Question: I have upgraded my project from iOS 6 to iOS 7 but there seems a little problem. The status bar and a tool bar is overriding and very close to each other. The tool bar was earlier added by manually dragging it in the storyboard. This is how its showing up:

I have seen a few questions that are suggesting to use "positionForBar:" and "- (UIBarPosition)positionForBar:(id)bar" but i don't know exactly how to use them, a little explanation and easy way to do it might help. Thanks!
Following is some code that also needs a fix. It was working fine earlier but since the detailviewcontroller (WebViewController) is now embeded inside a navigation controller, the below code is causing an exception. Looks like i need to modify the first line in this method.
'''
- (void)tableView:(UITableView *)tableView didSelectRowAtIndexPath:(NSIndexPath *)indexPath {
WebViewController *wvc = [self.navigationController.parentViewController childViewControllers][1];
RSSItem *entry = [[channel items] objectAtIndex:[indexPath row]];
wvc.title = entry.title;
wvc.urlString = entry.link;
}
'''
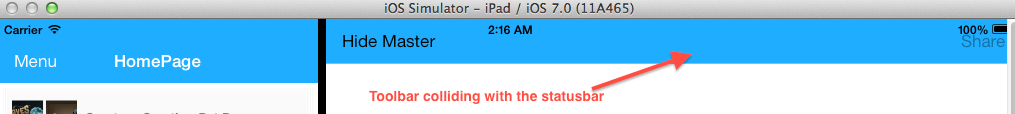
Answer: If your setup is a split view like setup with two container views, you should be able to do this. When you set up the container views, drag the top up until you see the dotted blue line that indicates the top is at the bottom of the status bar. Do this with both container views. Add the tool bar to the embedded controller (not the container view), pinned to the top of that controller's view. With the left view being embedded in a navigation controller, my screen looked like this: